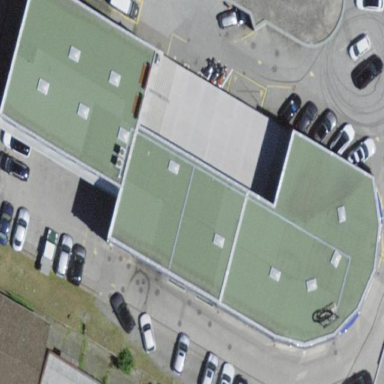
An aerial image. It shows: Car shop building.